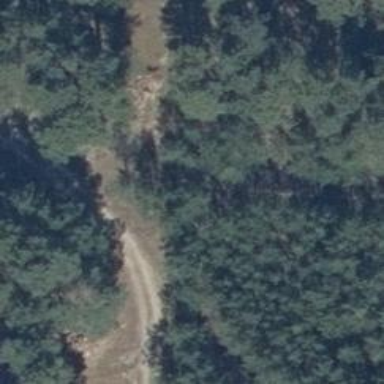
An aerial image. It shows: Dirt track road with grade 4 tracktype.